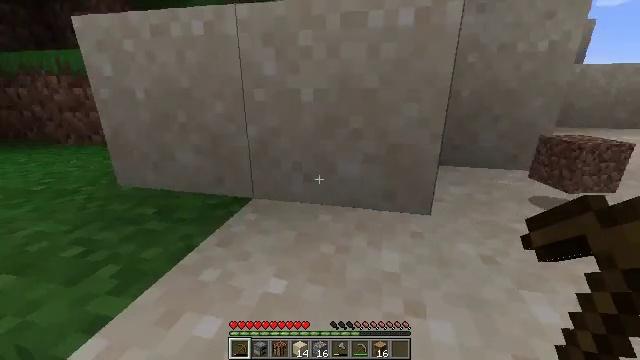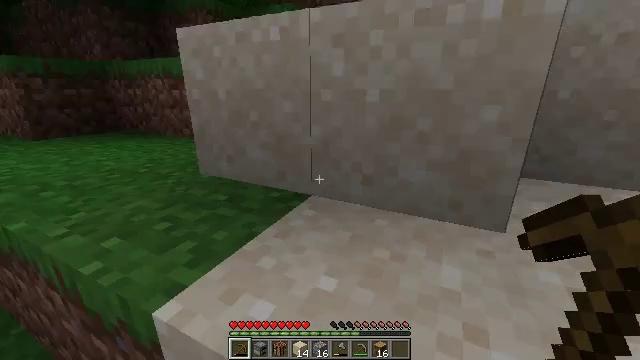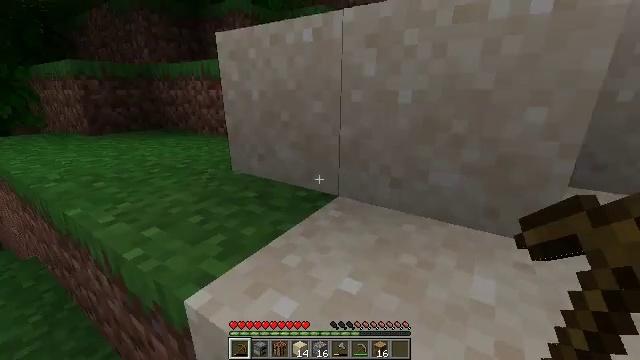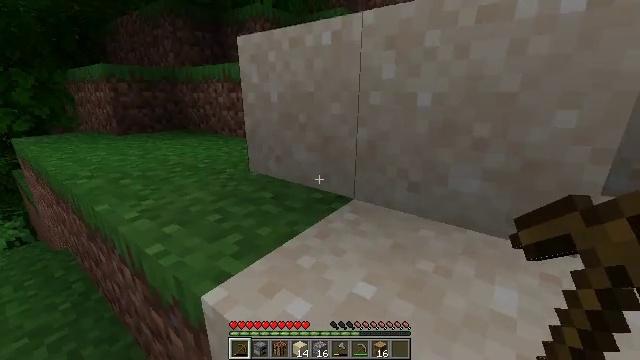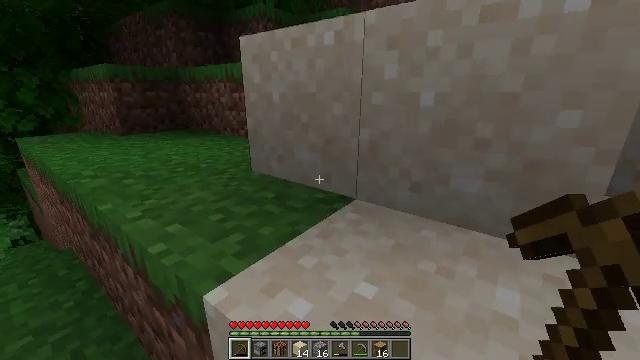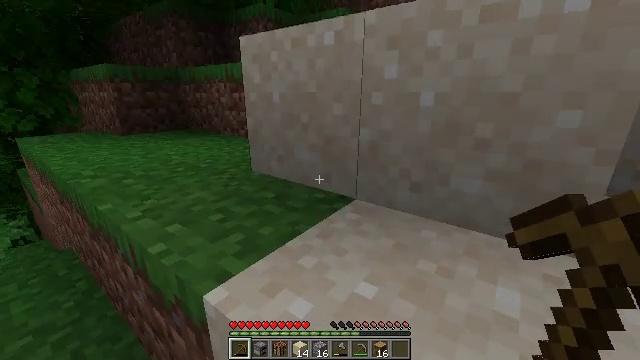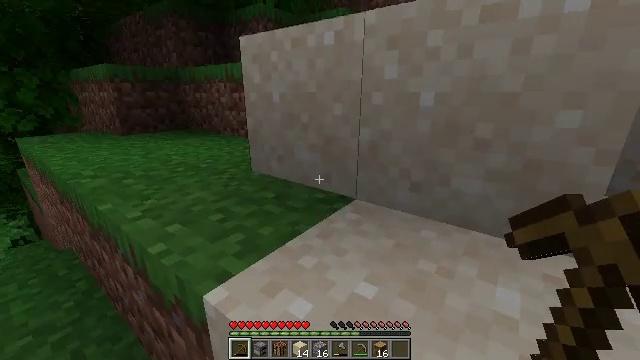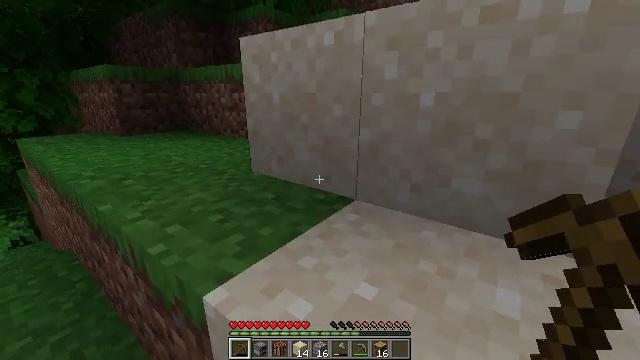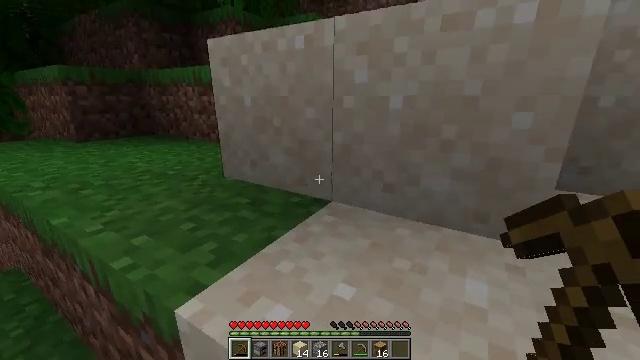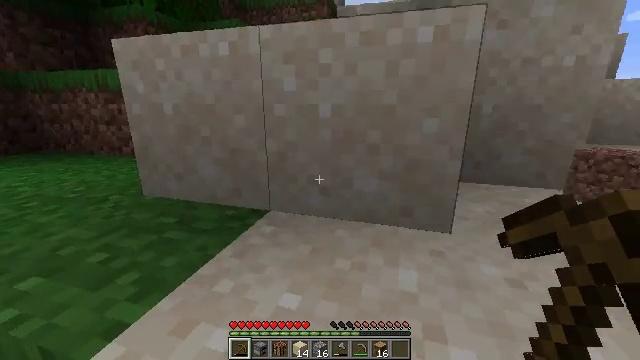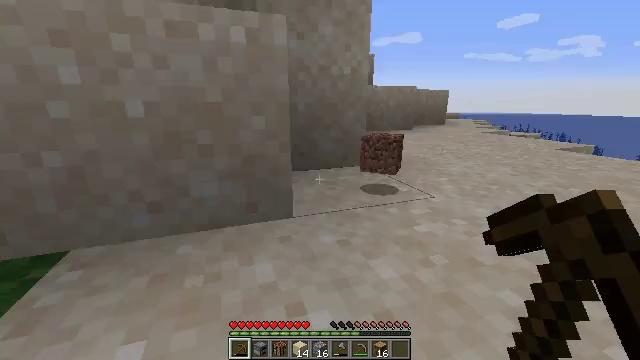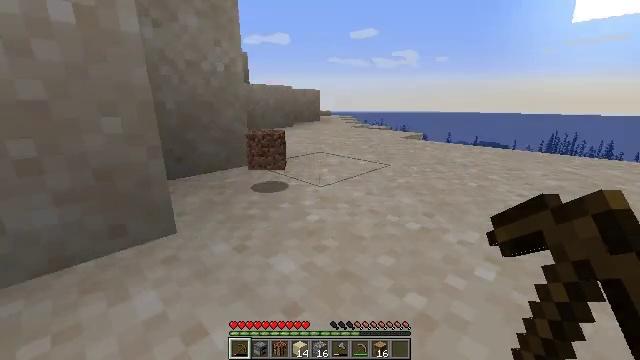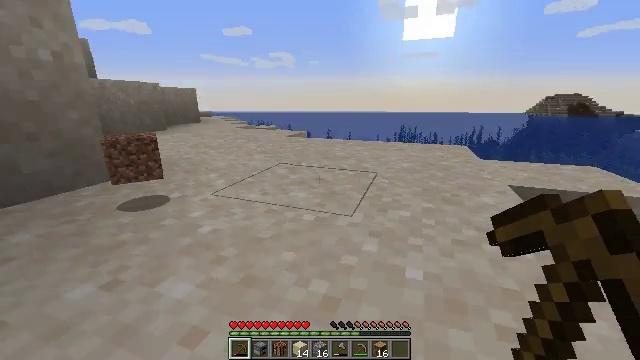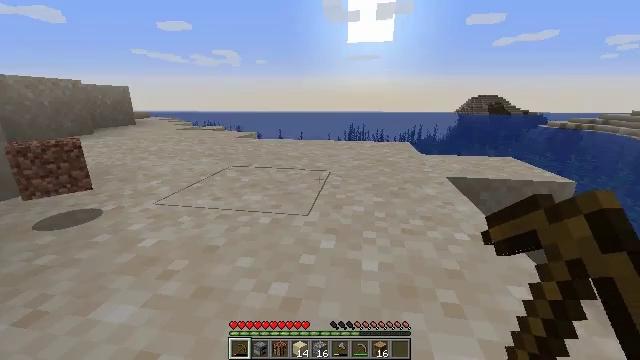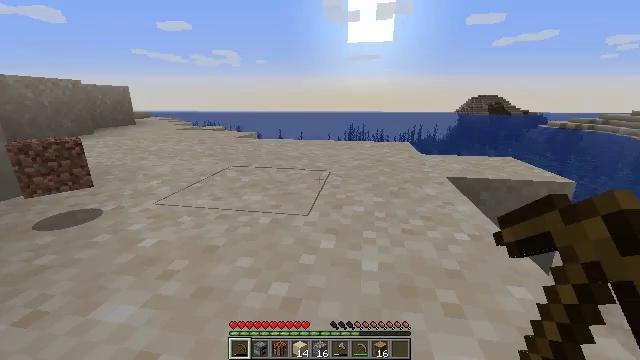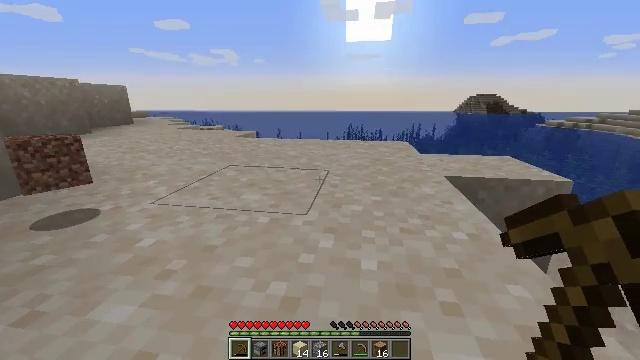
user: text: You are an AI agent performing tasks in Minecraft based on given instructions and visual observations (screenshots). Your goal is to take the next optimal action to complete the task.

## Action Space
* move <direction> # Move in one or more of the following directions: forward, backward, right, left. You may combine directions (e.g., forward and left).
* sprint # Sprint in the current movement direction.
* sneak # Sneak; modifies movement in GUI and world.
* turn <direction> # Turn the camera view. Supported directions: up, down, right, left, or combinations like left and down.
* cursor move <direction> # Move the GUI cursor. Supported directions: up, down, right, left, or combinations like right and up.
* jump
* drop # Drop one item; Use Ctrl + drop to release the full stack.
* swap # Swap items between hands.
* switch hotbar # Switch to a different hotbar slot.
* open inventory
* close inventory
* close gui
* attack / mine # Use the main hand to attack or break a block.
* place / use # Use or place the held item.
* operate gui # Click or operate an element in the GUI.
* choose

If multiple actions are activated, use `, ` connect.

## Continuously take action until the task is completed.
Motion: motion action
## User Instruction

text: Gather kelp growing in the sea.
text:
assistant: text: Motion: turn left
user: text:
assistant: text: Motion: turn left
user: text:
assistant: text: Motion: turn left
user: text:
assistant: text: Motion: no_op
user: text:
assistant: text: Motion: no_op
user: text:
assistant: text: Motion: no_op
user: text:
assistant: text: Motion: no_op
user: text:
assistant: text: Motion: turn right
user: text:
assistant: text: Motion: turn right and up
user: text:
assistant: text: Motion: turn right
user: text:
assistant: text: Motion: turn right
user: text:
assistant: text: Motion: turn right
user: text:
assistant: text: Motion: turn right
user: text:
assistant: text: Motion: no_op
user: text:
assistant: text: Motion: no_op
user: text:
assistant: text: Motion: no_op
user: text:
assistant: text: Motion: no_op
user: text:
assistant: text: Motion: no_op
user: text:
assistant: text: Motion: move forward
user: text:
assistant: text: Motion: move forward
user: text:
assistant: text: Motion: move forward, turn left
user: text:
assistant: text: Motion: move forward, turn left
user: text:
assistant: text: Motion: move forward, turn left
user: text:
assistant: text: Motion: move forward, turn left
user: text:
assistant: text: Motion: move forward, turn left
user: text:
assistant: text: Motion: move forward, turn left
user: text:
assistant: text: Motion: move forward
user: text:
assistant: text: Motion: move forward
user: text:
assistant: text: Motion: move forward
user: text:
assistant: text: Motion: move forward, jump